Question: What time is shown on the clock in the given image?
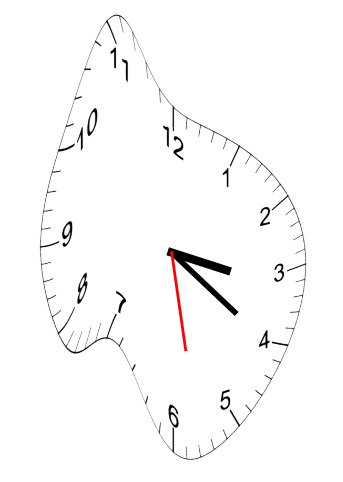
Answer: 03:20:28